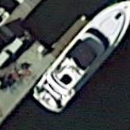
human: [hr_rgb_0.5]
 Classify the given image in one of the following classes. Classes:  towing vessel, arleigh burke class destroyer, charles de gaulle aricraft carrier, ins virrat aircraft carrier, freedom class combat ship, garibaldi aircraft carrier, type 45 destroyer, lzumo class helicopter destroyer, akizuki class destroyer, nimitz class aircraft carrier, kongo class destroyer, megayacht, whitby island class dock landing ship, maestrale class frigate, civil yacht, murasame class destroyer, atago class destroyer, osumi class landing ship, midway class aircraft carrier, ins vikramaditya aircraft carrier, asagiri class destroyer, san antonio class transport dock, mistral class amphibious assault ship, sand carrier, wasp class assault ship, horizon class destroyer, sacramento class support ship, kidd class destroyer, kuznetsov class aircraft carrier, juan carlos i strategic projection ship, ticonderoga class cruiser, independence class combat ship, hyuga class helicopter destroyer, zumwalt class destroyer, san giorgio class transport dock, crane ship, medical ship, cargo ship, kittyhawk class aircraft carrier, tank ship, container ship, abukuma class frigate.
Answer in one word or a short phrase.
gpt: Civil yacht